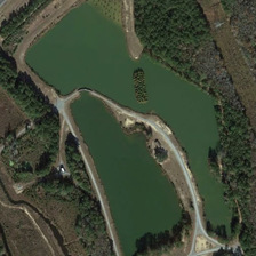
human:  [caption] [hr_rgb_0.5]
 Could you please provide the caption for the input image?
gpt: The pond is discontinuous.

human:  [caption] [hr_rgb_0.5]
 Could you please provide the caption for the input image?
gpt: The pond is discontinuous.

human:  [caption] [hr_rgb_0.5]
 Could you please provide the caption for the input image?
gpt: The pond is uninterrupted.

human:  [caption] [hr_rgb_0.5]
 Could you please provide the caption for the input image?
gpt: The lake was broken.

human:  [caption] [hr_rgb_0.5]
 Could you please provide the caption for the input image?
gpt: The pond is discontinuous.